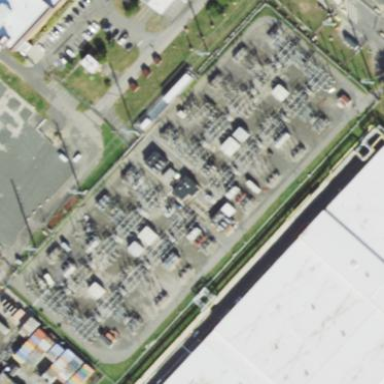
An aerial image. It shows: Outdoor substation at the transmission level.